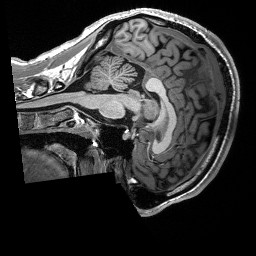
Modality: T1w
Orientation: sagittal
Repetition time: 8 s
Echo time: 0.066 s